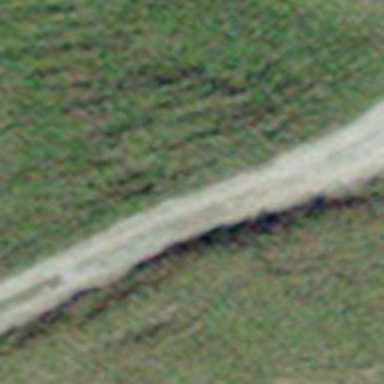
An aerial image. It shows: Track road with grade4 tracktype.